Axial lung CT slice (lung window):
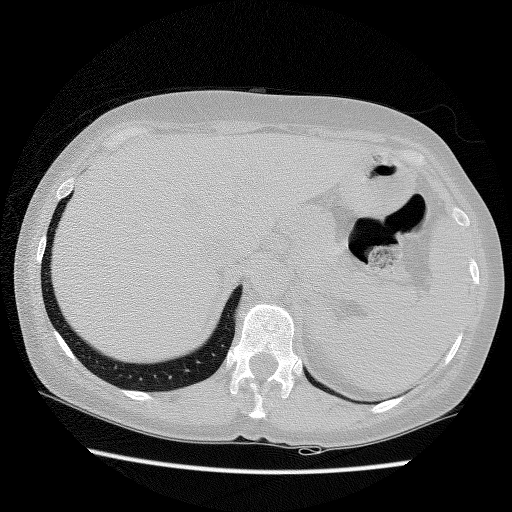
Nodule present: no